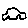
Label: car